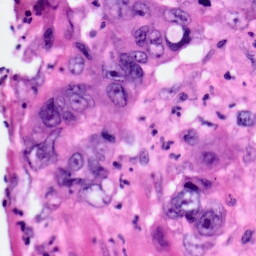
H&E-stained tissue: Pancreatic